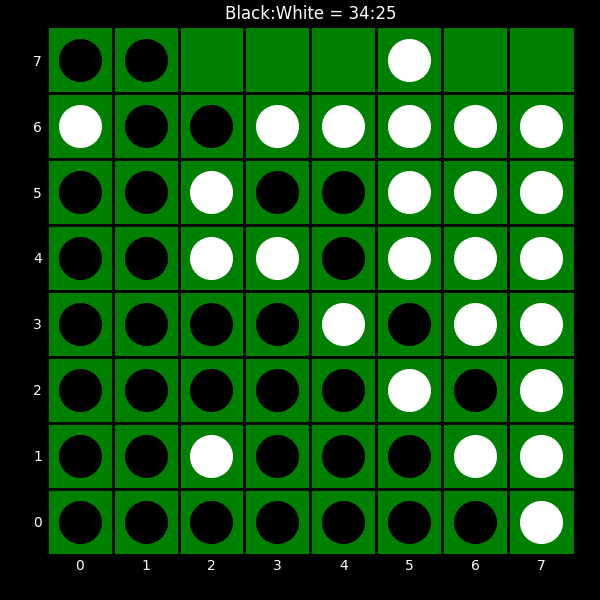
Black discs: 34
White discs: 25